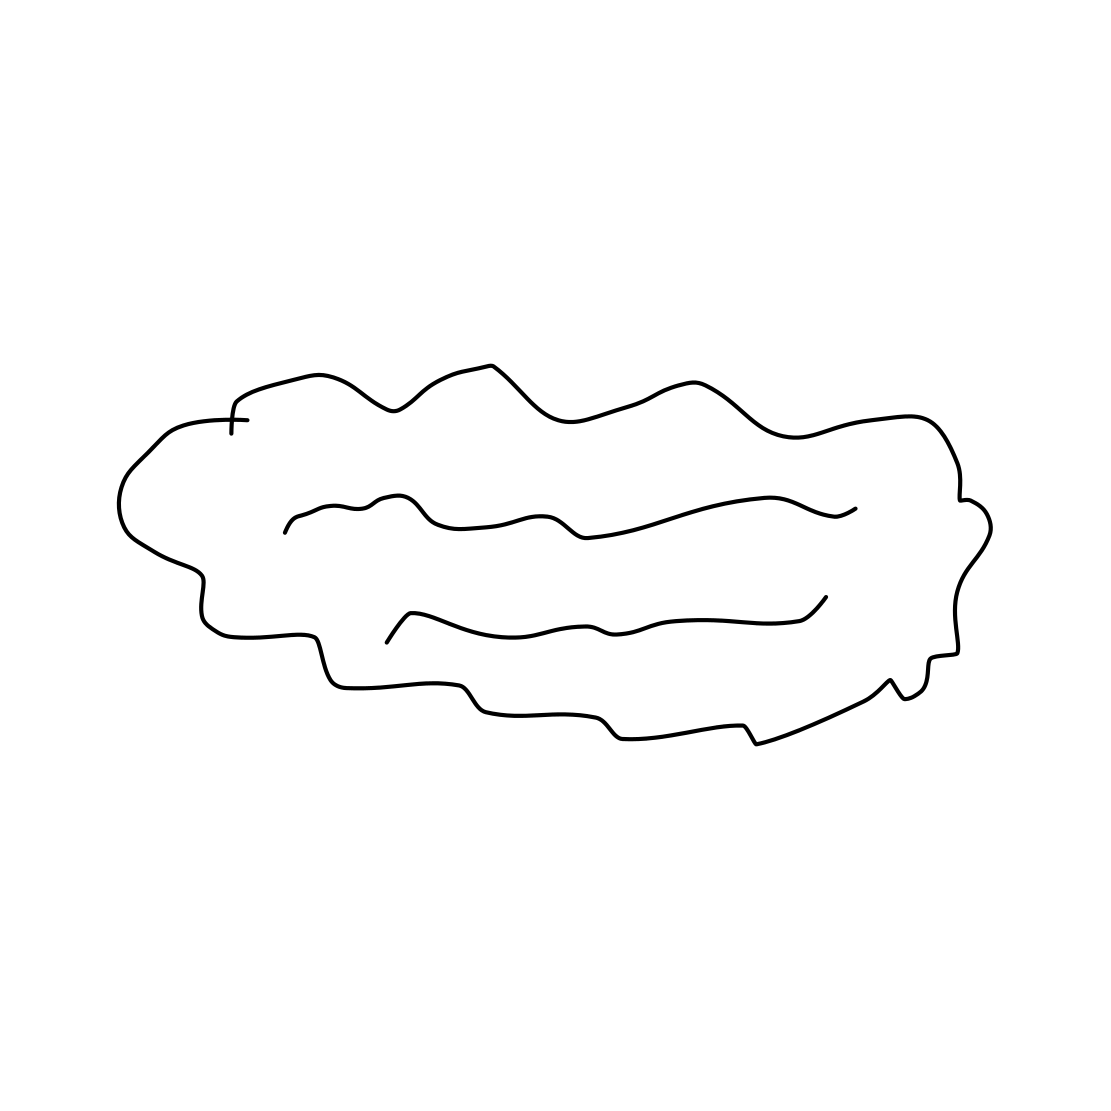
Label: cloud